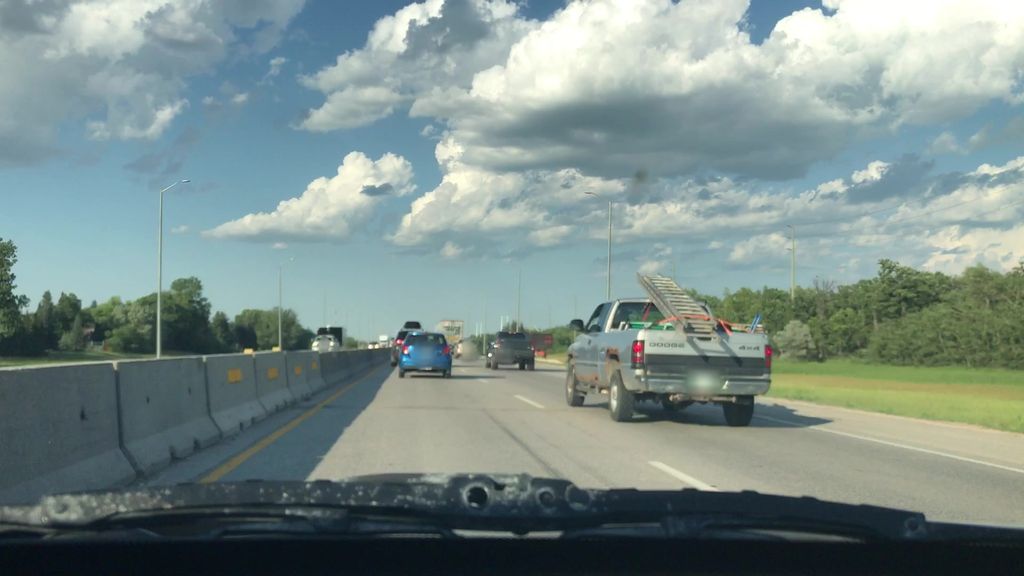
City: winnipeg